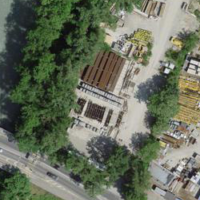
EUNIS habitat code: 55
Species observed at this site:
Hedera helix
Euphorbia cyparissias